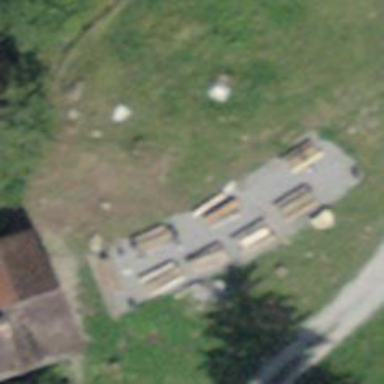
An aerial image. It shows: Picnic site for tourists.